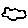
Label: cloud